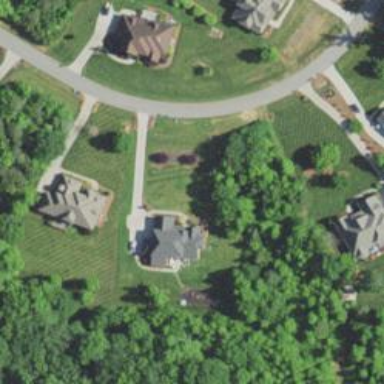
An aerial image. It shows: Driveway.